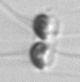
Label: Chaetoceros